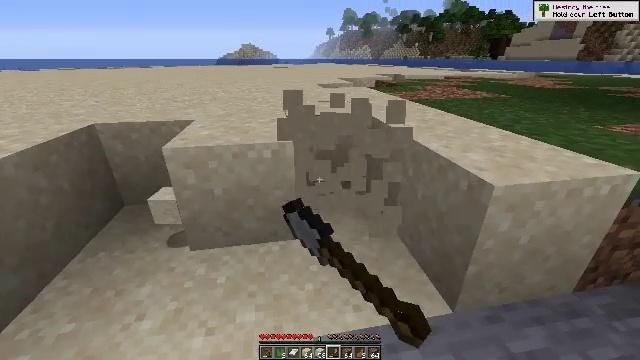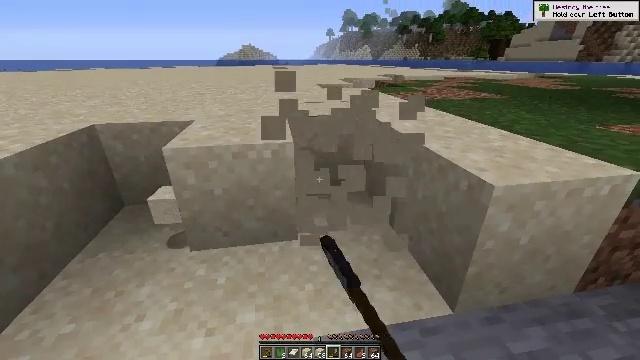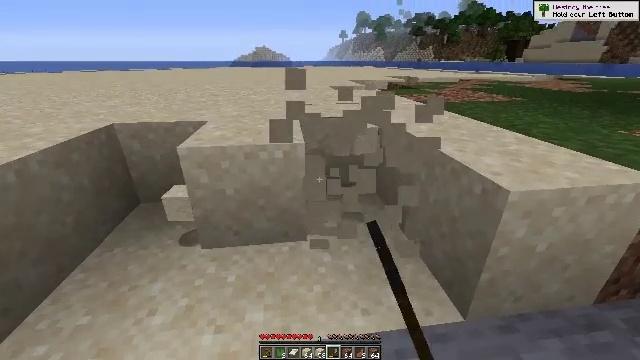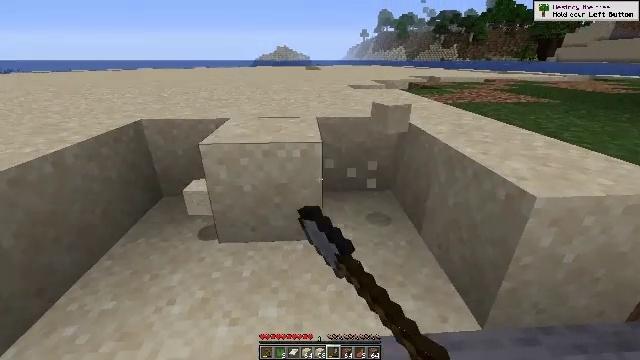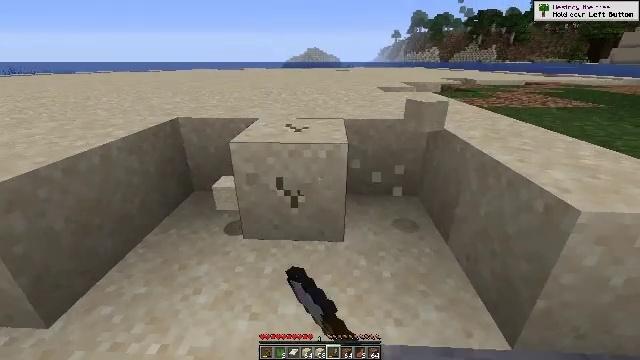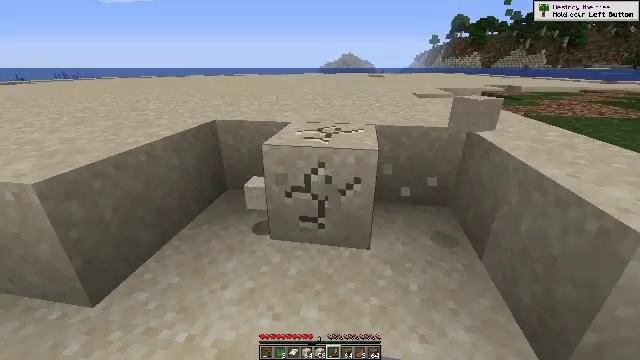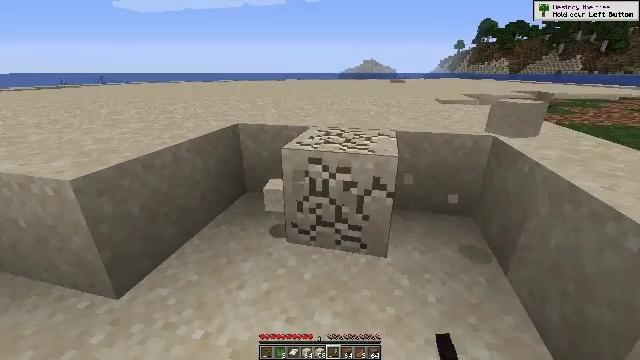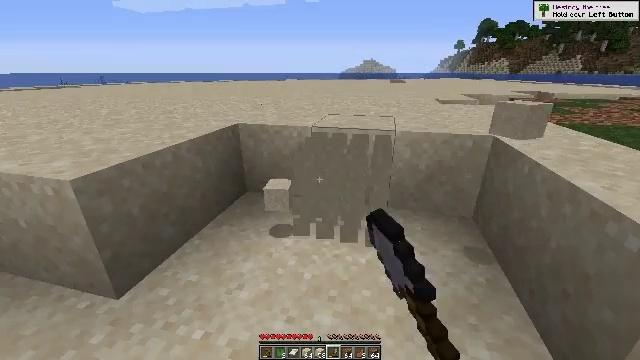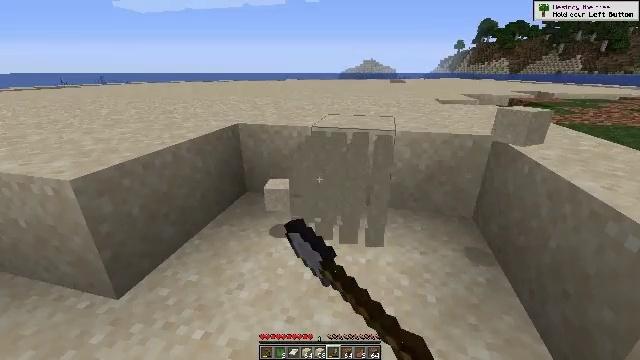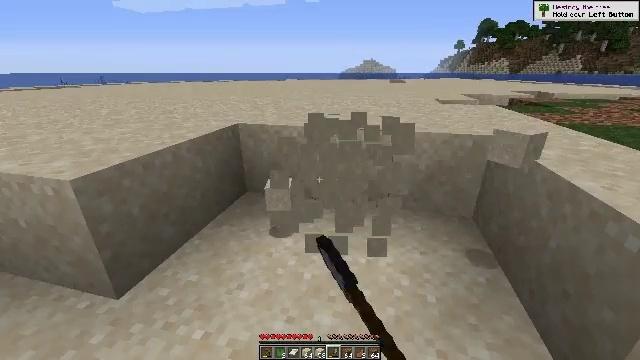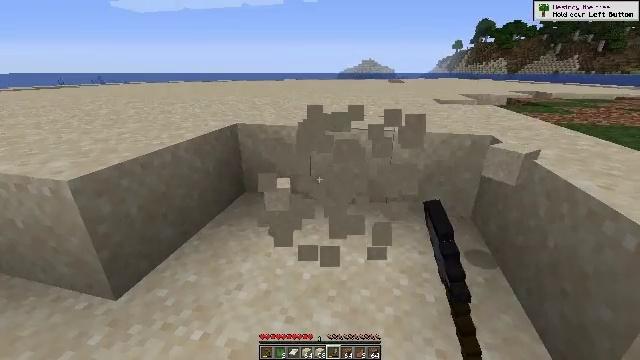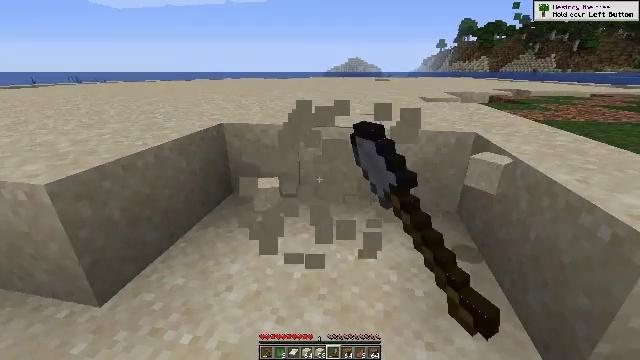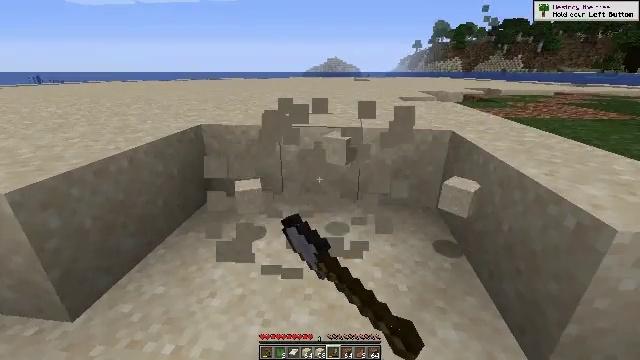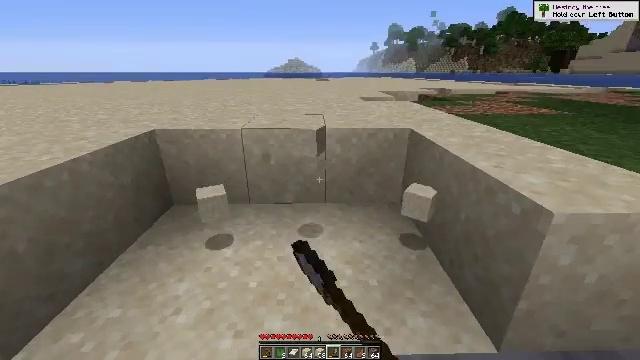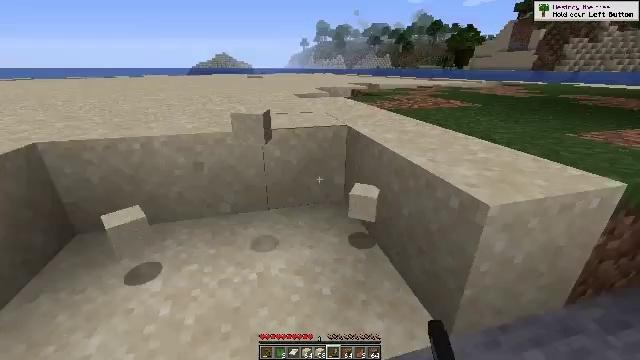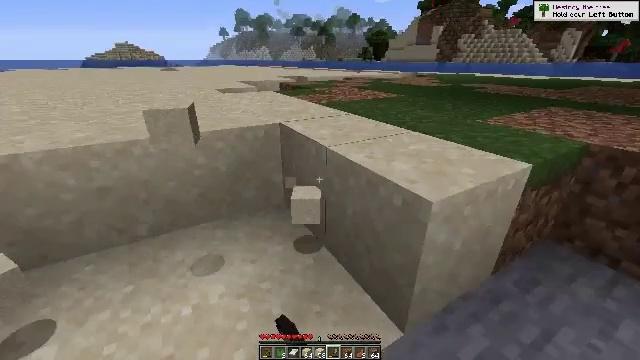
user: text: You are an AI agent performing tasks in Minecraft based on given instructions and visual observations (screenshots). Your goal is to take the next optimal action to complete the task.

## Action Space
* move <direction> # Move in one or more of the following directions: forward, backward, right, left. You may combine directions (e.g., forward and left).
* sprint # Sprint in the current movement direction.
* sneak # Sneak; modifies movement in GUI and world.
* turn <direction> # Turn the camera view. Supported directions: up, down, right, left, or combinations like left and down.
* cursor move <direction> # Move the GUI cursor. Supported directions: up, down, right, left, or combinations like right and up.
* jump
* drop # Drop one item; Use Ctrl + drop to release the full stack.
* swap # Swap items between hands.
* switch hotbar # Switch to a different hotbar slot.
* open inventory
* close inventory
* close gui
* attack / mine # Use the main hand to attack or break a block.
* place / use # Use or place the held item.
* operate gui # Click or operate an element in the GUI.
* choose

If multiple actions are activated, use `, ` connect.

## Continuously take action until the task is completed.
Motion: motion action
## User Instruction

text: Attack the ground to gather sand.
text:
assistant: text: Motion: attack / mine
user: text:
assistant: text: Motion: turn left, attack / mine
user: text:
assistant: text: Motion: turn left, attack / mine
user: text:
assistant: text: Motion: turn left, attack / mine
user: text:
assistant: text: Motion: turn left and up, attack / mine
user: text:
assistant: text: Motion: turn left and up, attack / mine
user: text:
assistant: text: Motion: attack / mine
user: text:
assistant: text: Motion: attack / mine
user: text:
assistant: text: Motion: attack / mine
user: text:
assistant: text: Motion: attack / mine
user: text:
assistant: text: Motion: turn right, attack / mine
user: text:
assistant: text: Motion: turn right, attack / mine
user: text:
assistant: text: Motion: move forward, turn right, attack / mine
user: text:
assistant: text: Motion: move forward, turn right, attack / mine
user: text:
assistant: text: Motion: move forward, turn right and down, attack / mine
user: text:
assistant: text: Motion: move forward, turn right and down, attack / mine
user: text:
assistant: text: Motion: move forward, attack / mine
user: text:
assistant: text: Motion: attack / mine
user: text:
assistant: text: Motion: move right, attack / mine
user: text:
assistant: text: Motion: move right, turn left, attack / mine
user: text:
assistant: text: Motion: move right, turn left and up, attack / mine
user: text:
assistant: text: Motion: move right, turn left and up, attack / mine
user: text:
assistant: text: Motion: move right, turn left, attack / mine
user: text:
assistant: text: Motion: attack / mine
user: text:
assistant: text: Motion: attack / mine
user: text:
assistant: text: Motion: attack / mine
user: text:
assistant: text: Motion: attack / mine
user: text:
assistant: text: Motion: attack / mine
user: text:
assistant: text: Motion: turn left and up, attack / mine
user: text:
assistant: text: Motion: turn left, attack / mine